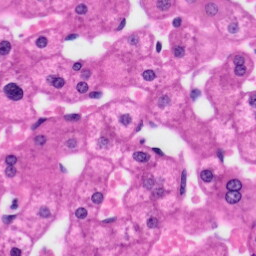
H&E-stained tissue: Liver